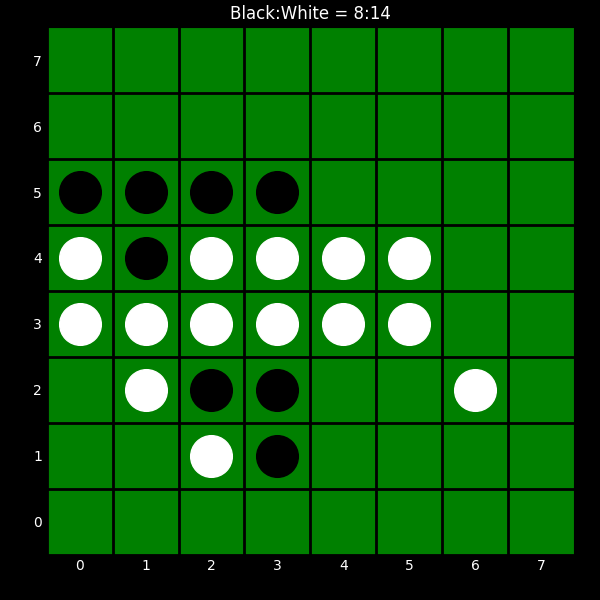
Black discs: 8
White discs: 14